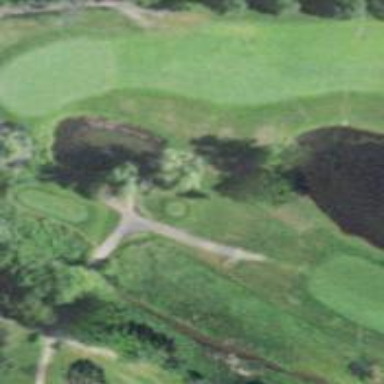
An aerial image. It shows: Path used for both walking and golf.